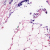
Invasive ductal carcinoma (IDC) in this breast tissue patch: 0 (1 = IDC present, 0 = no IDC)